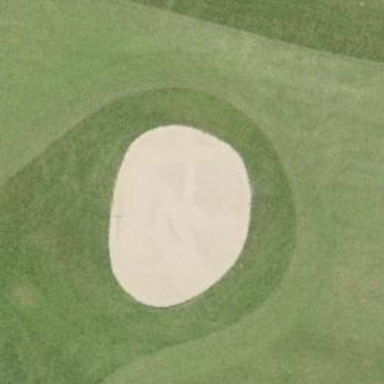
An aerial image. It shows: Golf bunker filled with sandy terrain.